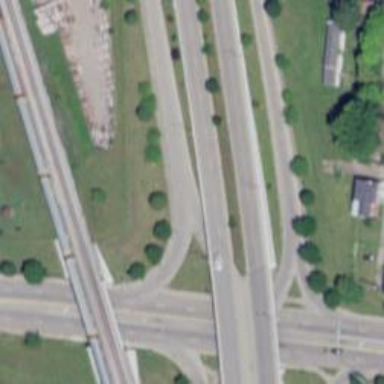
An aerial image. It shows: Trunk link highway.